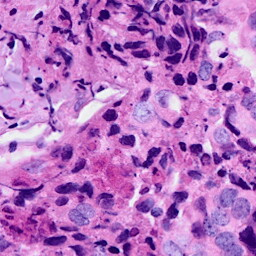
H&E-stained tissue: Breast